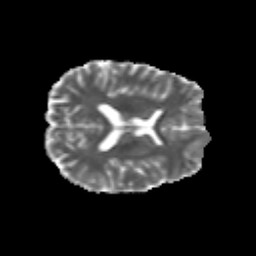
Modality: MD
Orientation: axial
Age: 24
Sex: male
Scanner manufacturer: siemens
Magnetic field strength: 3 T
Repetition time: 3.5 s
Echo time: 0.125 s